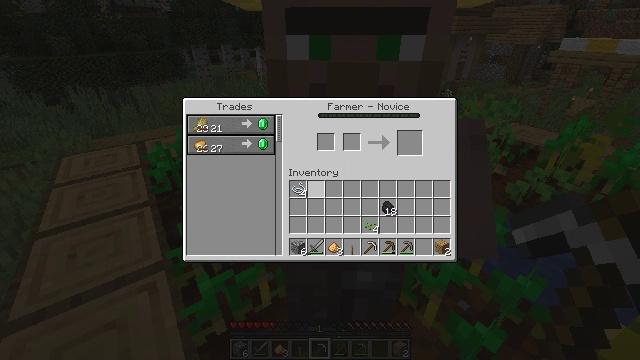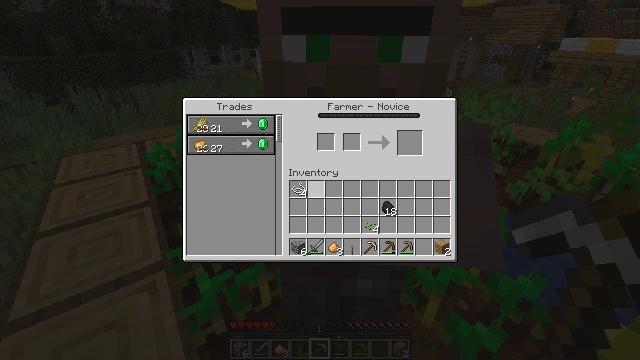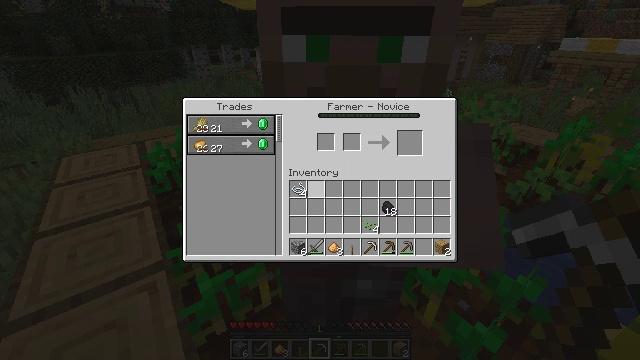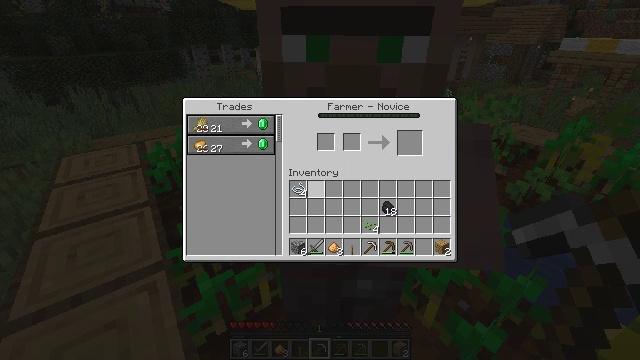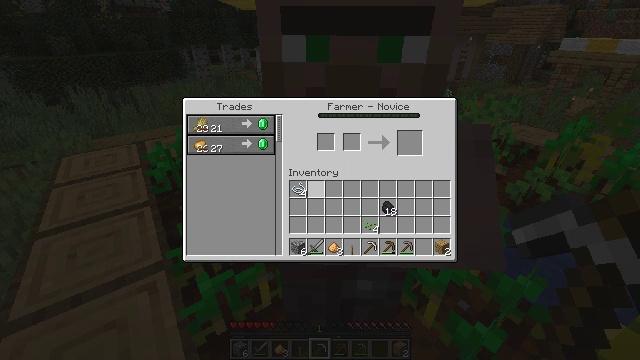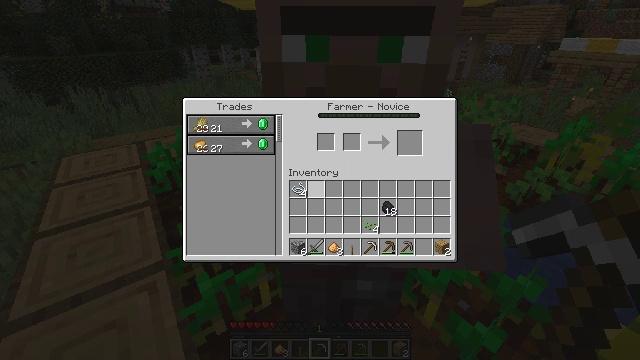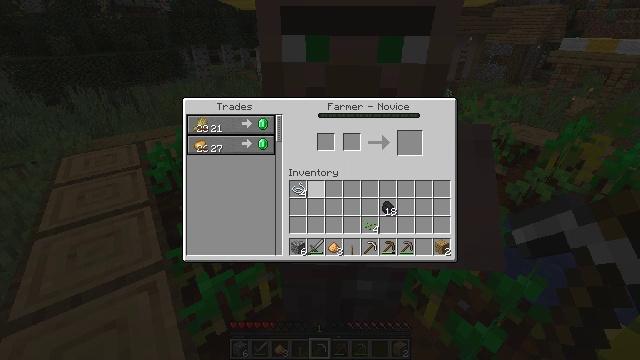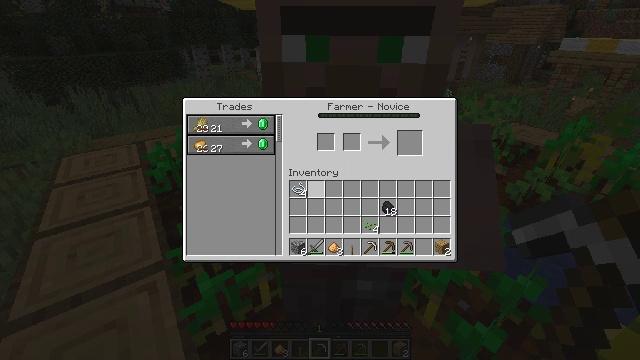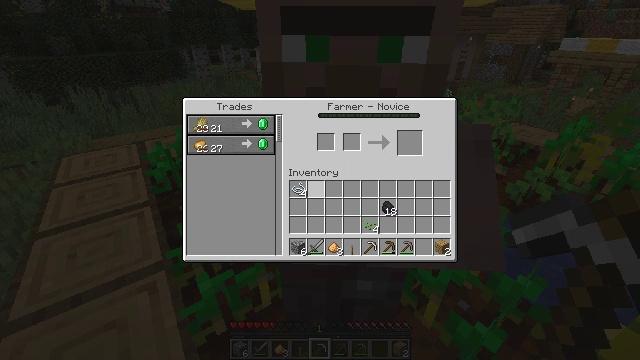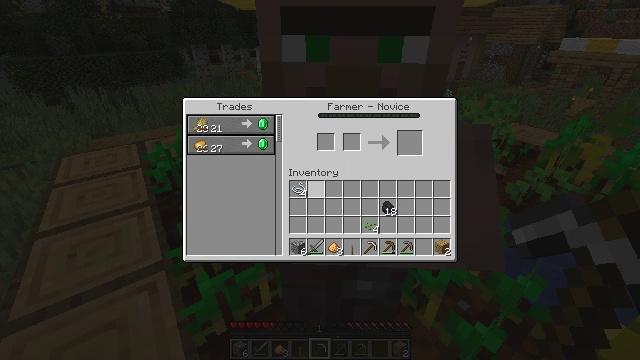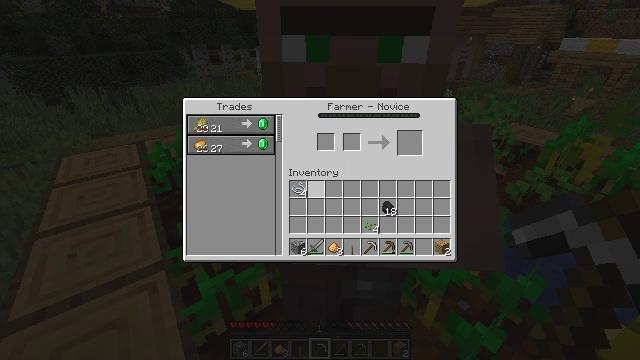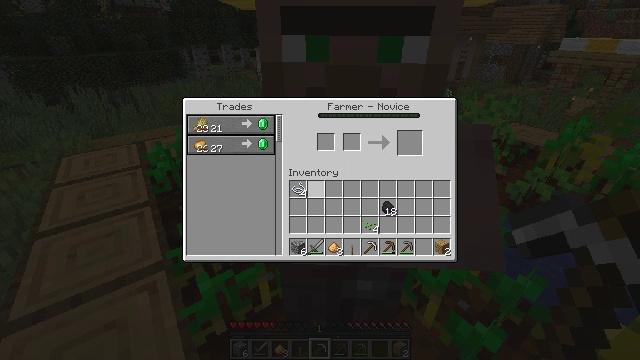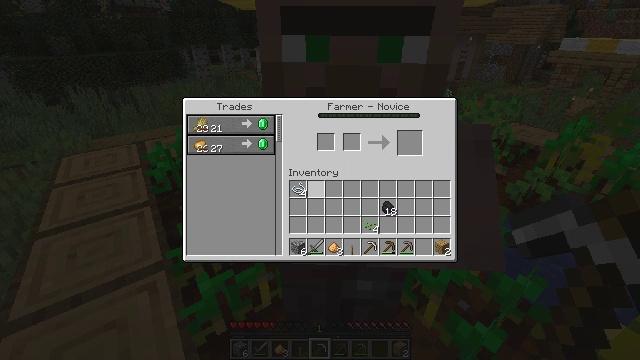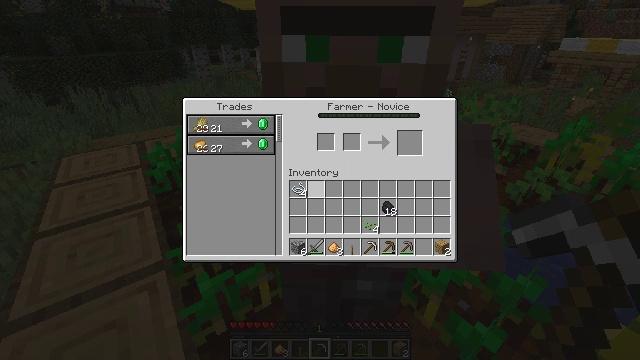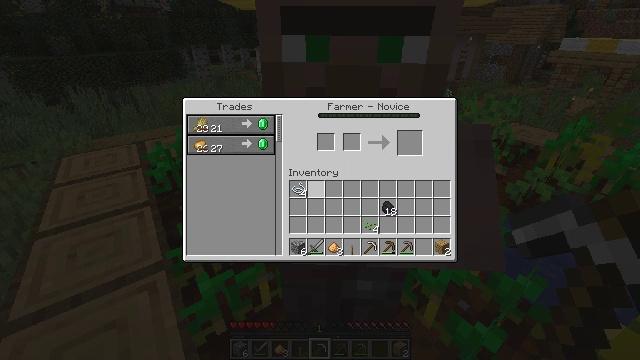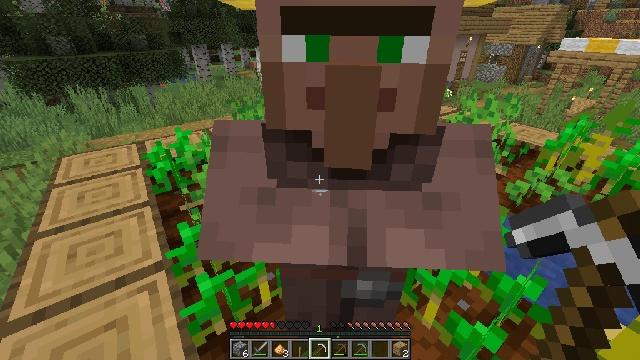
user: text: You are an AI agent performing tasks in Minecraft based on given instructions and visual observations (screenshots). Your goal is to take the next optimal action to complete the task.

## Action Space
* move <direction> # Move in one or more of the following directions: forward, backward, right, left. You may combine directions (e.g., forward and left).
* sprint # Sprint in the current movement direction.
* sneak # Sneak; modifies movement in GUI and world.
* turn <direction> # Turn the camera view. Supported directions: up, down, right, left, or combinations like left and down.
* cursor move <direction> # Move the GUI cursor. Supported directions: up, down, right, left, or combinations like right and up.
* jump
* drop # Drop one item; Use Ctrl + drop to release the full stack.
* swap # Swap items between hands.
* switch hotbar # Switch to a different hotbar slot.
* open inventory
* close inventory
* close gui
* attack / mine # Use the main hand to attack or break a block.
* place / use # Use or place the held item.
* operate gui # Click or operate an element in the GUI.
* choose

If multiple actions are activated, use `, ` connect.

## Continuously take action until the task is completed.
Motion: motion action
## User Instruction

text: Use your axe to get birch logs.
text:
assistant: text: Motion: no_op
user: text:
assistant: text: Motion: no_op
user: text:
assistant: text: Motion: no_op
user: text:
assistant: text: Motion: no_op
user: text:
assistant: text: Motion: no_op
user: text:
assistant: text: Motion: no_op
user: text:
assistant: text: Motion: no_op
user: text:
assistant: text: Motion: no_op
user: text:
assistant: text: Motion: no_op
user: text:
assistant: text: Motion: no_op
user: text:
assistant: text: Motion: no_op
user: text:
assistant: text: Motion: no_op
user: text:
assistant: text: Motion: no_op
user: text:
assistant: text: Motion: no_op
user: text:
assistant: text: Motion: close inventory
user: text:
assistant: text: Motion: close inventory
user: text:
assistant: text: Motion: close inventory
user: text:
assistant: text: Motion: close inventory
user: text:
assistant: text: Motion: close inventory
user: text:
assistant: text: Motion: no_op
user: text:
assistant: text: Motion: turn down
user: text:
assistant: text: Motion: turn down
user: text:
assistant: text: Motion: turn right and down
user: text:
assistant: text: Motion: turn right and down
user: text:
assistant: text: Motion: no_op
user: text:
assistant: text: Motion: turn up
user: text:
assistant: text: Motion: turn up
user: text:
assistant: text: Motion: turn up
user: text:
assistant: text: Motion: turn up
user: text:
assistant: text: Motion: no_op